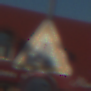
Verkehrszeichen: EinseitigVerengteFahrbahnLinks
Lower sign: Geschwindigkeit40
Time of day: MorningAfternoon
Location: Outdoor (Urban)
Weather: Clear
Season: NotSpecified
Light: Natural